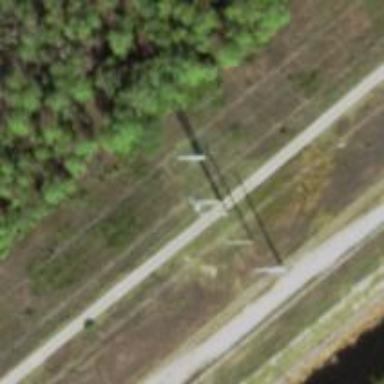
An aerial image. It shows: Power pole.